Chest X-ray. View position: PA
Patient age: 34
Patient sex: F
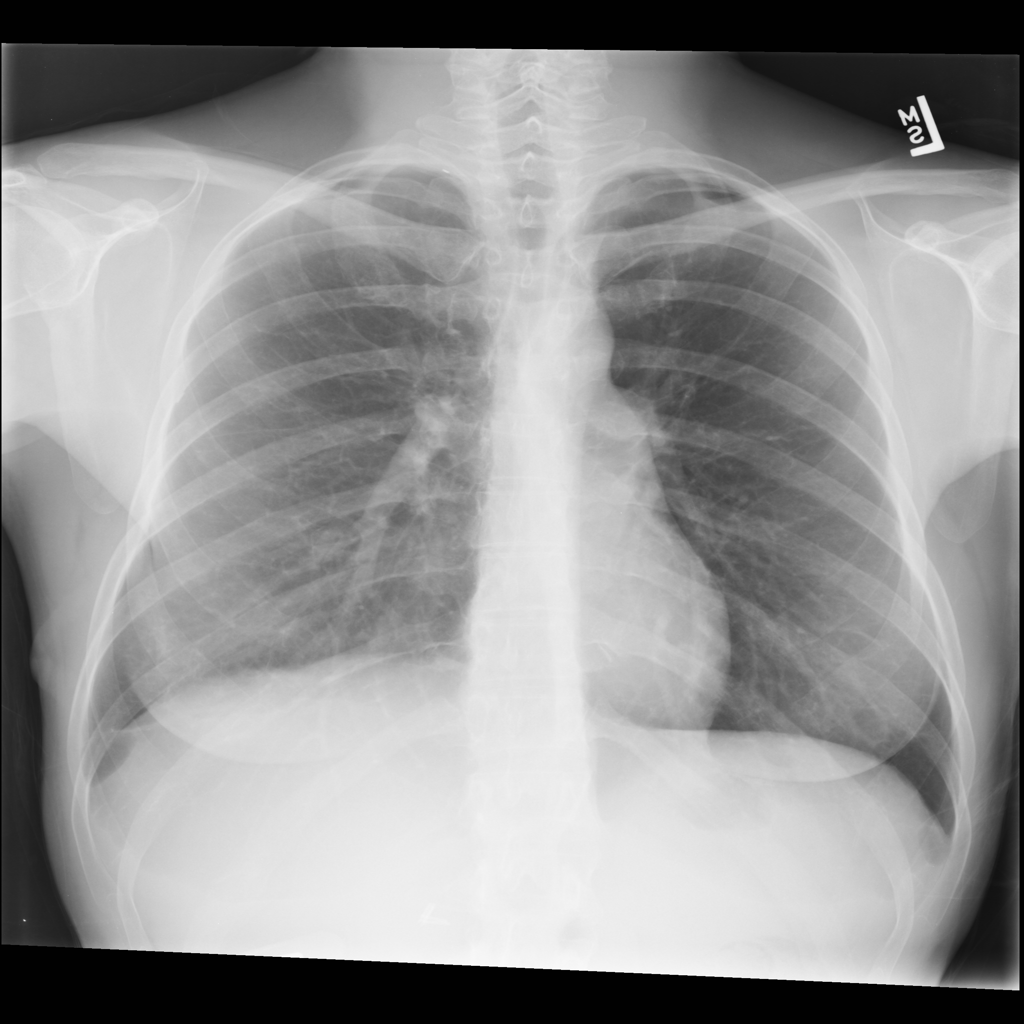
Finding: Pneumothorax